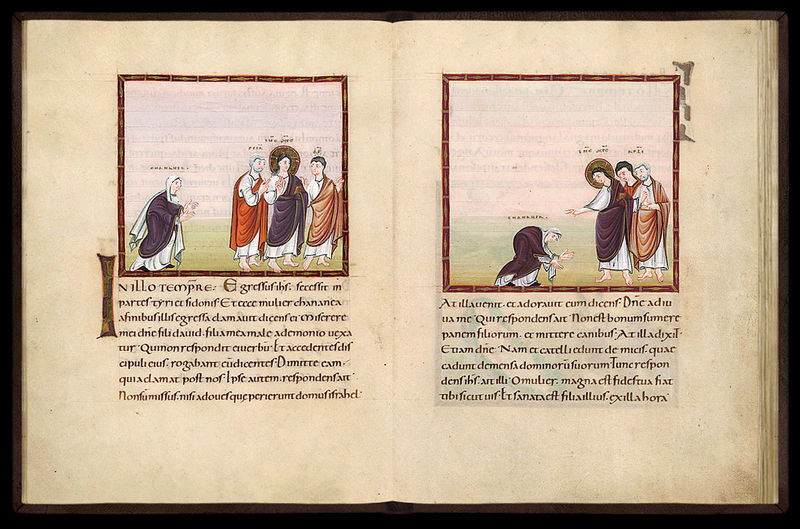
Titel: Egbert- Codex (Codex Egberti)
Institution: Trier, Stadtbibliothek/Stadtarchiv
Schlagwörter: blau, gruppe, weiß, grün, braun, schwarz, rot, bibel, rahmen, paar, schrift, papier, greis, buch, text, initiale, pergament, heiligenschein, christus, jesus, zeilen, maria, buchseiten, zweidimensional, latein, initial, segensgestus, apostel, glorie, majuskel, noli me tangere, codex, verneigung, illumination, schriftspiegel, i, inicial